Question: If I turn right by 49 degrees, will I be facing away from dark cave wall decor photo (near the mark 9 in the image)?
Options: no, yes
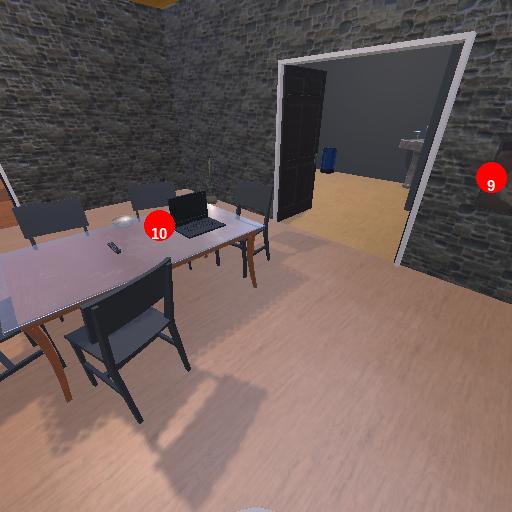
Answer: no